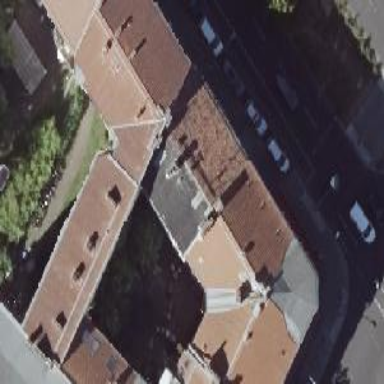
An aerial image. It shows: Apartments building with roof made of roof tiles.